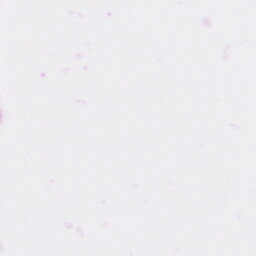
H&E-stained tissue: Pancreatic